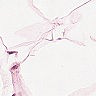
Metastatic tissue present: no